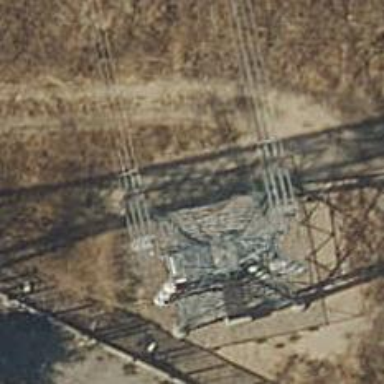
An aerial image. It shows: Power tower.